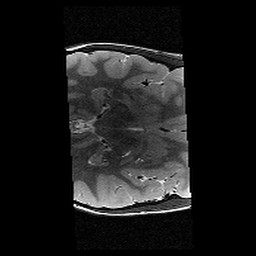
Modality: T2w
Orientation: axial
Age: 10
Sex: female
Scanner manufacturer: siemens
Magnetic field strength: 3 T
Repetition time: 9.23 s
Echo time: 0.067 s